Interaction volume radius: 10 \u00c5
Interaction volume height: 25 \u00c5
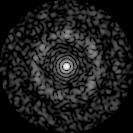
Disorder parameter: 0.7721